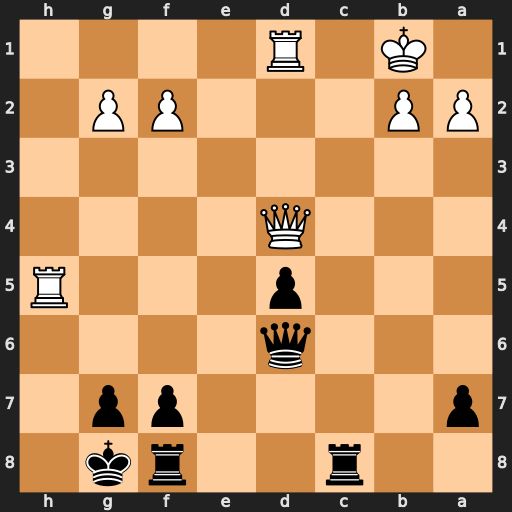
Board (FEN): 2r2rk1/p4pp1/3q4/3p3R/3Q4/8/PP3PP1/1K1R4
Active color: b
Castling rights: -
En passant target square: -
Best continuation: Qg6+ Qd3 Qxh5